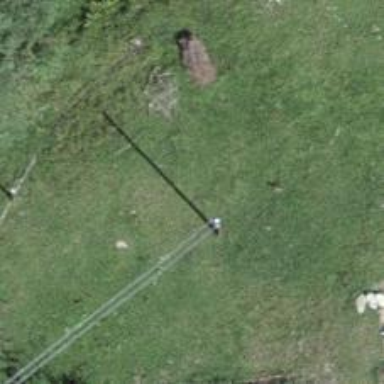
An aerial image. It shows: Power pole.